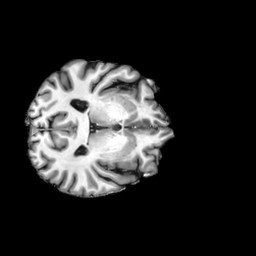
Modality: T1w
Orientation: axial
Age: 48
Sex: male
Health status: ill